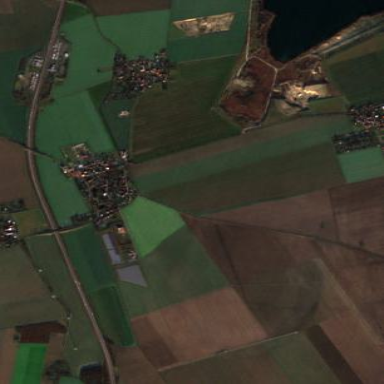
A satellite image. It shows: Picturesque farmland scene.